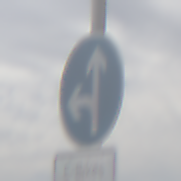
Verkehrszeichen: VorgeschriebeneFahrtrichtungGeradeausOderLinks
Zusatzzeichen unten: BesondereFahrzeugeUndTransportgueter13
Umgebung: Outdoor, Nature
Tageszeit: Midday
Wetter: PartlyCloudy
Licht: Natural
Jahreszeit: NotSpecified
Kontrast: MediumContrast